Interaction volume radius: 10 \u00c5
Interaction volume height: 15 \u00c5
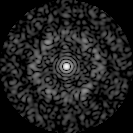
Disorder parameter: 0.7855